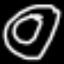
Label: donut